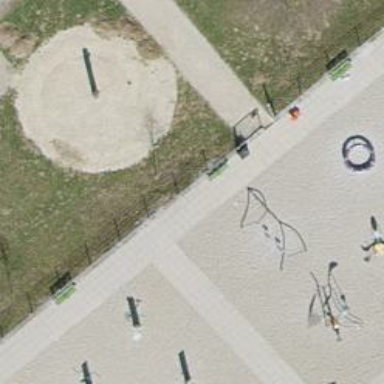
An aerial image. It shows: Bench for seating.